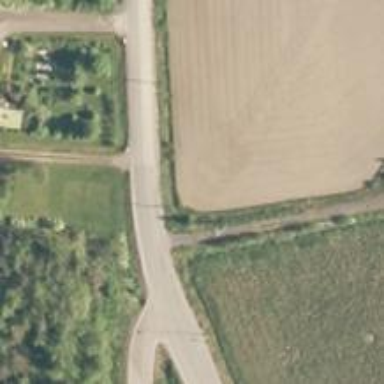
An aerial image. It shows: Tertiary road with asphalt surface.